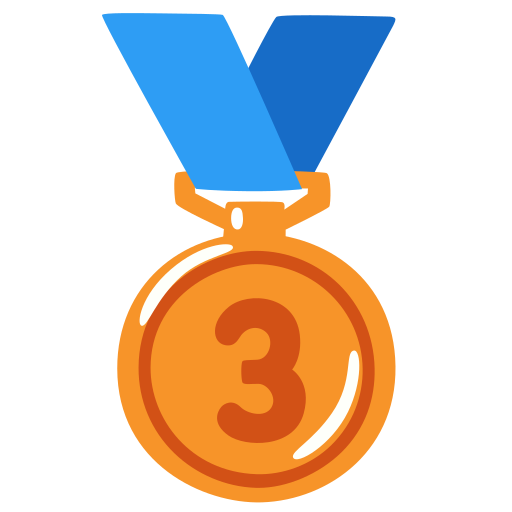
Emoji: 🥉